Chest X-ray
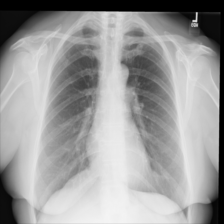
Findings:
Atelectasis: negative
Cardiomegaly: negative
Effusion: negative
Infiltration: negative
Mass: negative
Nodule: negative
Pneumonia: negative
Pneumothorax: negative
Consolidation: negative
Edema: negative
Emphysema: negative
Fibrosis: negative
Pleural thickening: negative
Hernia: negative